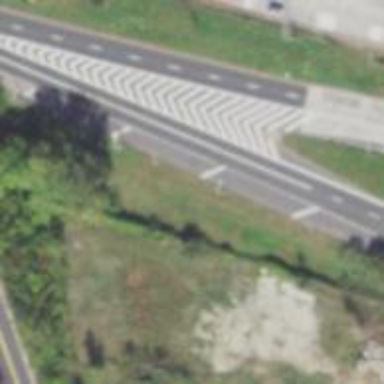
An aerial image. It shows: Asphalt trunk highway classified as expressway.